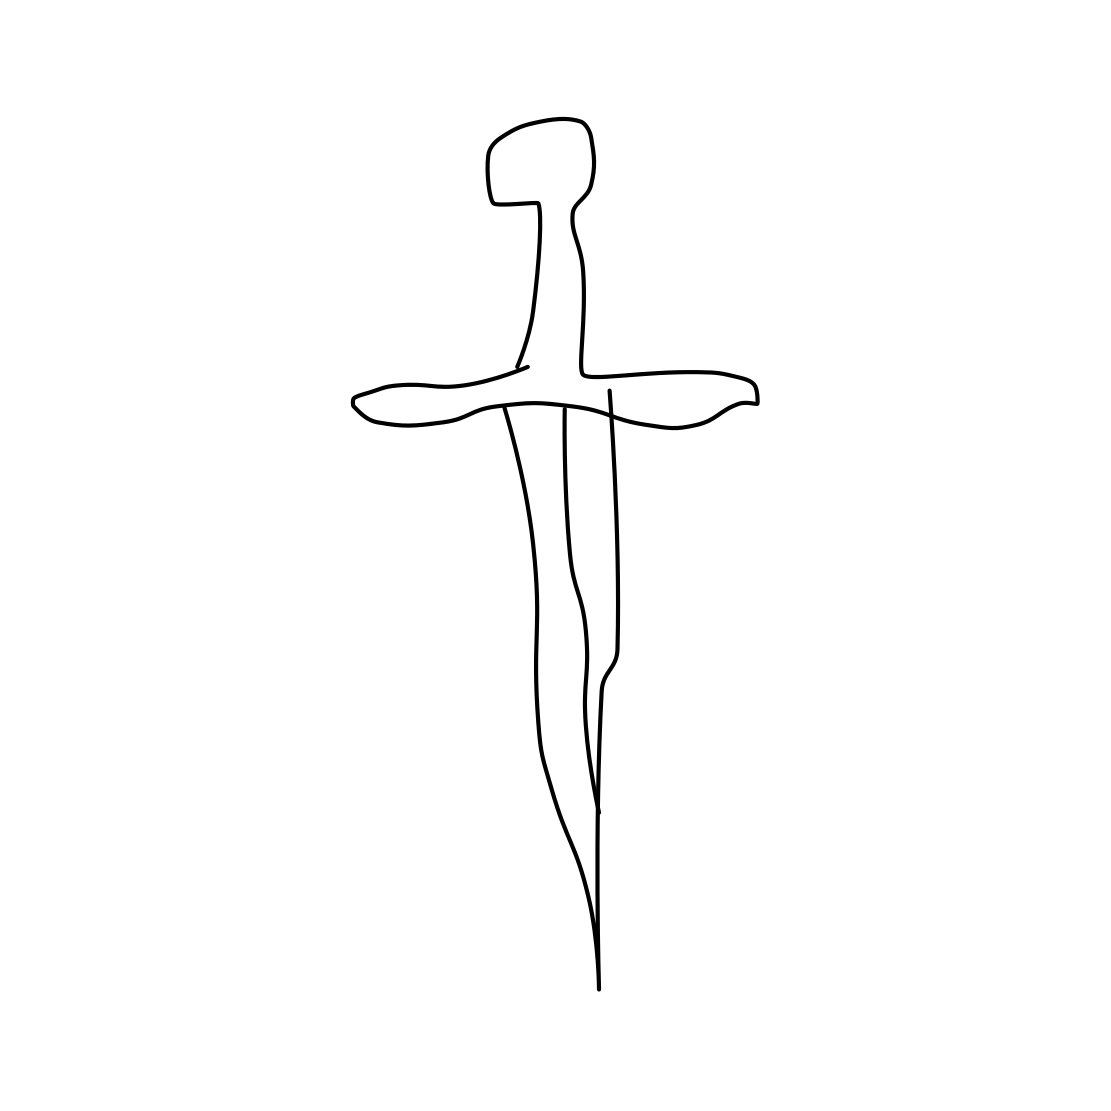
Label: sword